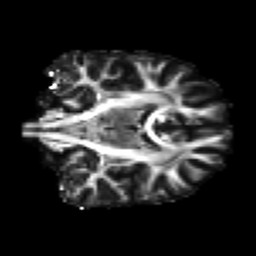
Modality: FA
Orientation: coronal
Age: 27
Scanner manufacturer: siemens
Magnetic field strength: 3 T
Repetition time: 4.52 s
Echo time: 0.084 s